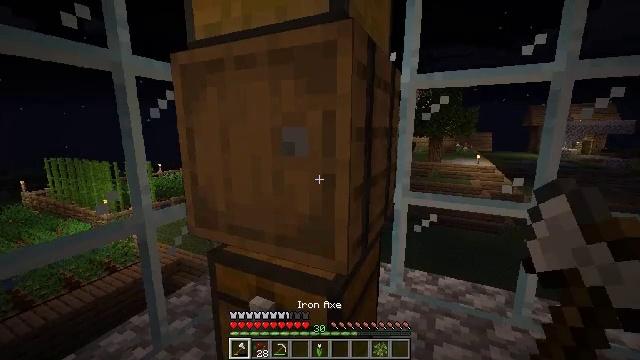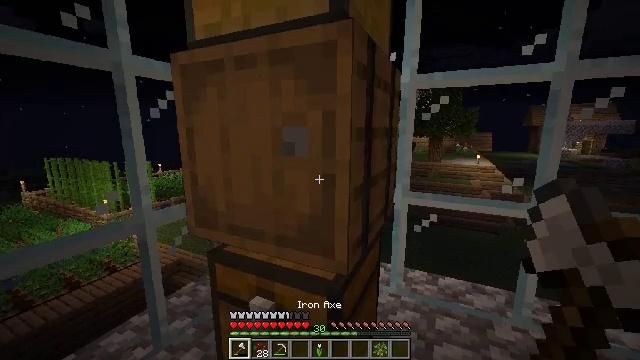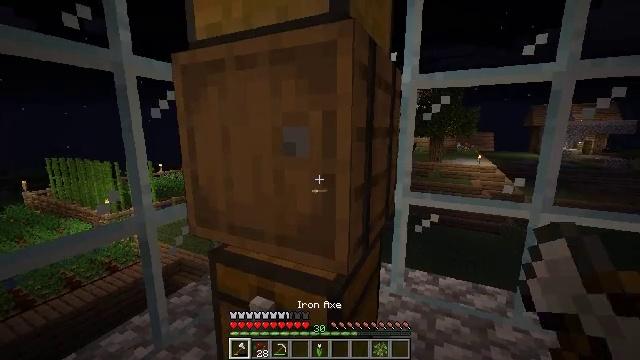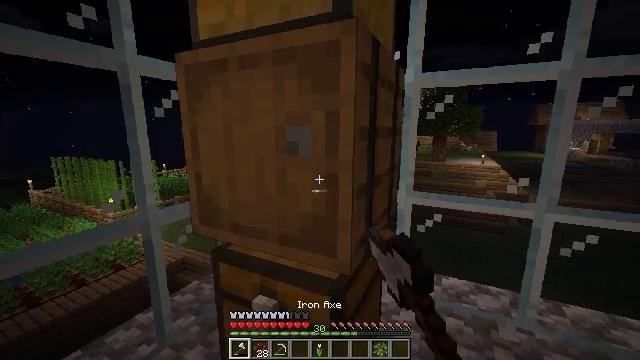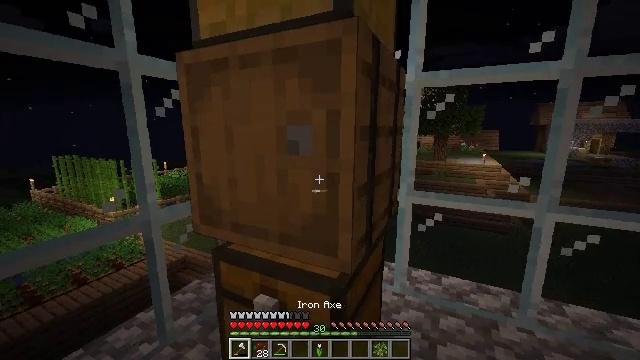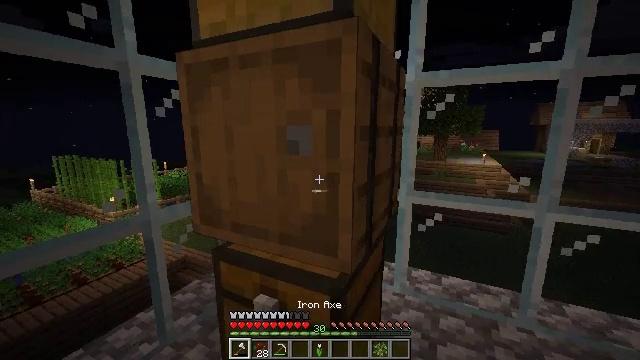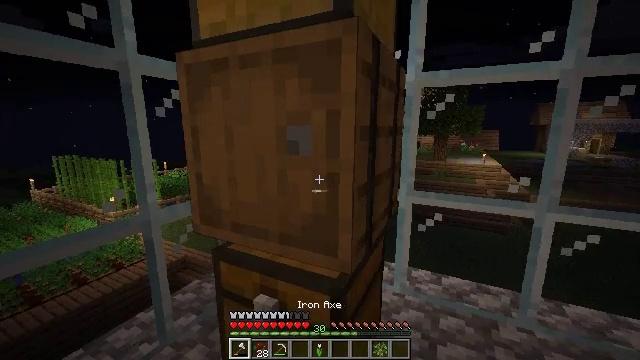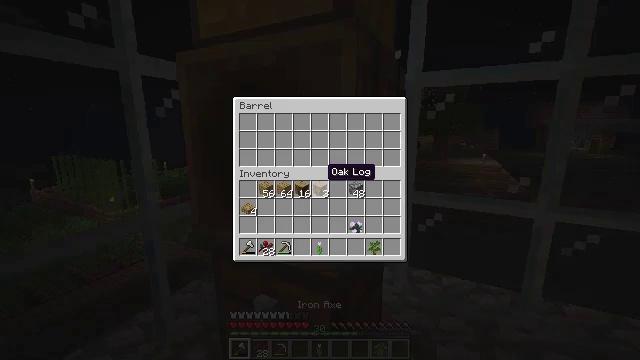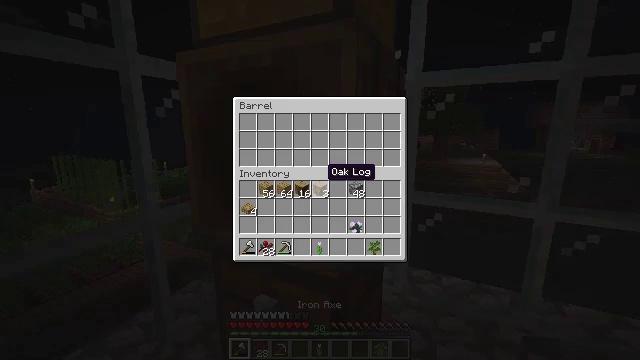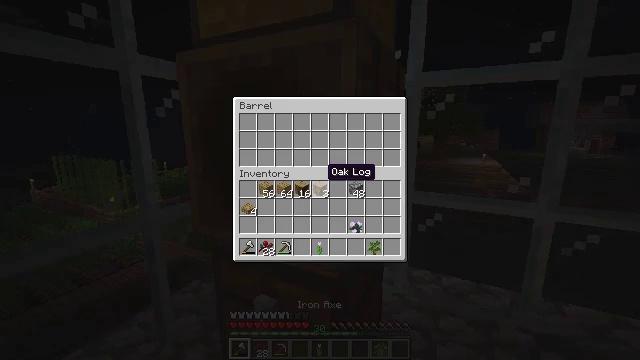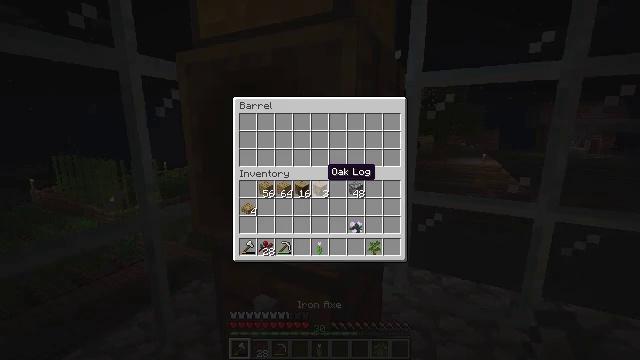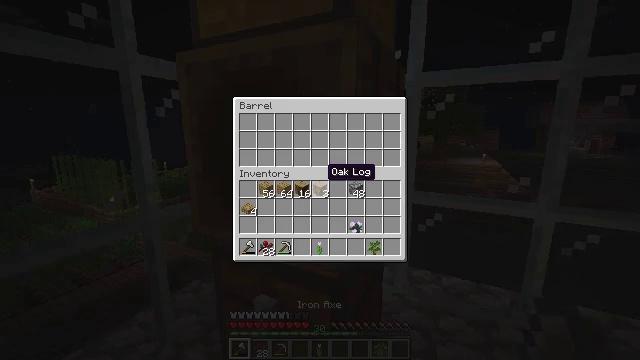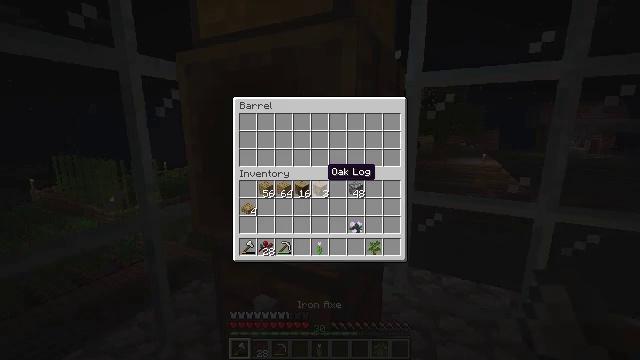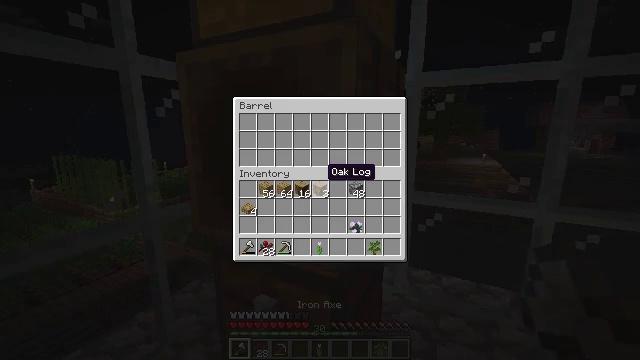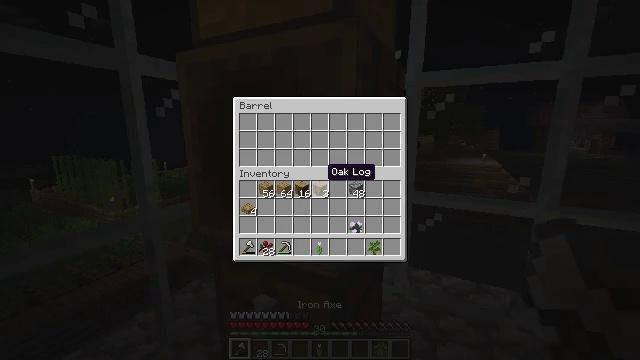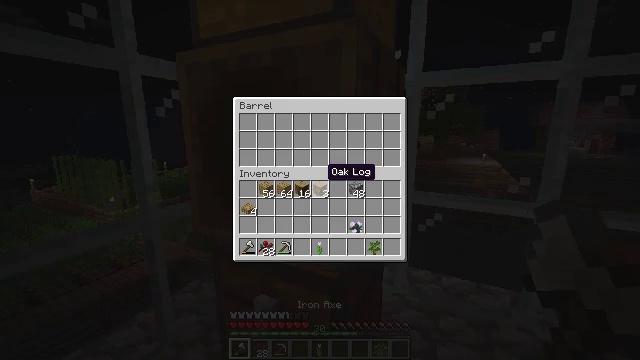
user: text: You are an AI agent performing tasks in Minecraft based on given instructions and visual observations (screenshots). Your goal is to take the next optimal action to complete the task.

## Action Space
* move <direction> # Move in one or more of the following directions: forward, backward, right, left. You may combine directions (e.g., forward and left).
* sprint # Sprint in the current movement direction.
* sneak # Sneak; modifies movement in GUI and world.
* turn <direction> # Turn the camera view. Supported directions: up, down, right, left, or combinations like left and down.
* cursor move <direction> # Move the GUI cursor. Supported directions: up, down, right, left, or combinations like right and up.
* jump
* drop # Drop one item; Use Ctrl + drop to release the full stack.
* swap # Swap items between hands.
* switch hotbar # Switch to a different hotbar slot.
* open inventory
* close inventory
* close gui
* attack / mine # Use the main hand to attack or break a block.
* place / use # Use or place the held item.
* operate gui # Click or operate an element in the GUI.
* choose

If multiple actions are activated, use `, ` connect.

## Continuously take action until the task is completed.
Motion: motion action
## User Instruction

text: Break the barrel to collect it.
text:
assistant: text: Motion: attack / mine
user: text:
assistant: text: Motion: attack / mine and use / place
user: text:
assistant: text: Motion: attack / mine and use / place
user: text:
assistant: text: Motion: attack / mine and use / place
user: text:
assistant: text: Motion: attack / mine
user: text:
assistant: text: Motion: attack / mine
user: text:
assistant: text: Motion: operate gui
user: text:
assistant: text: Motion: operate gui
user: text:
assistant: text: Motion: operate gui
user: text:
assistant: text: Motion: operate gui
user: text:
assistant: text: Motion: operate gui
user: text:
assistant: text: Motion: operate gui
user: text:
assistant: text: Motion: operate gui
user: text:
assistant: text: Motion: operate gui
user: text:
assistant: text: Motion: operate gui
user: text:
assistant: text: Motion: operate gui
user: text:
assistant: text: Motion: operate gui
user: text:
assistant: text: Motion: operate gui
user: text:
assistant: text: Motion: operate gui
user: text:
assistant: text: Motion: operate gui
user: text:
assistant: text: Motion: operate gui
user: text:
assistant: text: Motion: operate gui
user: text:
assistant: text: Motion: operate gui
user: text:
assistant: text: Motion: operate gui
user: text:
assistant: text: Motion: operate gui, close inventory
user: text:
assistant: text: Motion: attack / mine, close inventory
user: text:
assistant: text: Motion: attack / mine, close inventory
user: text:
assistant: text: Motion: attack / mine
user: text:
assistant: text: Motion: attack / mine
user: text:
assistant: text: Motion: attack / mine